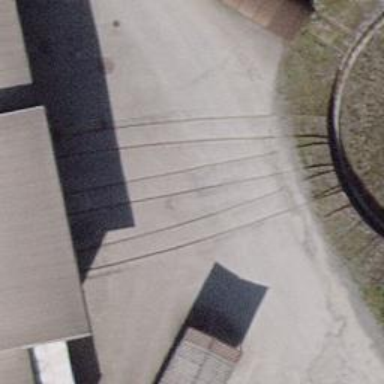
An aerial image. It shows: Preserved railway with one track passing through service yard.